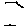
Label: hexagon